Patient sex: M
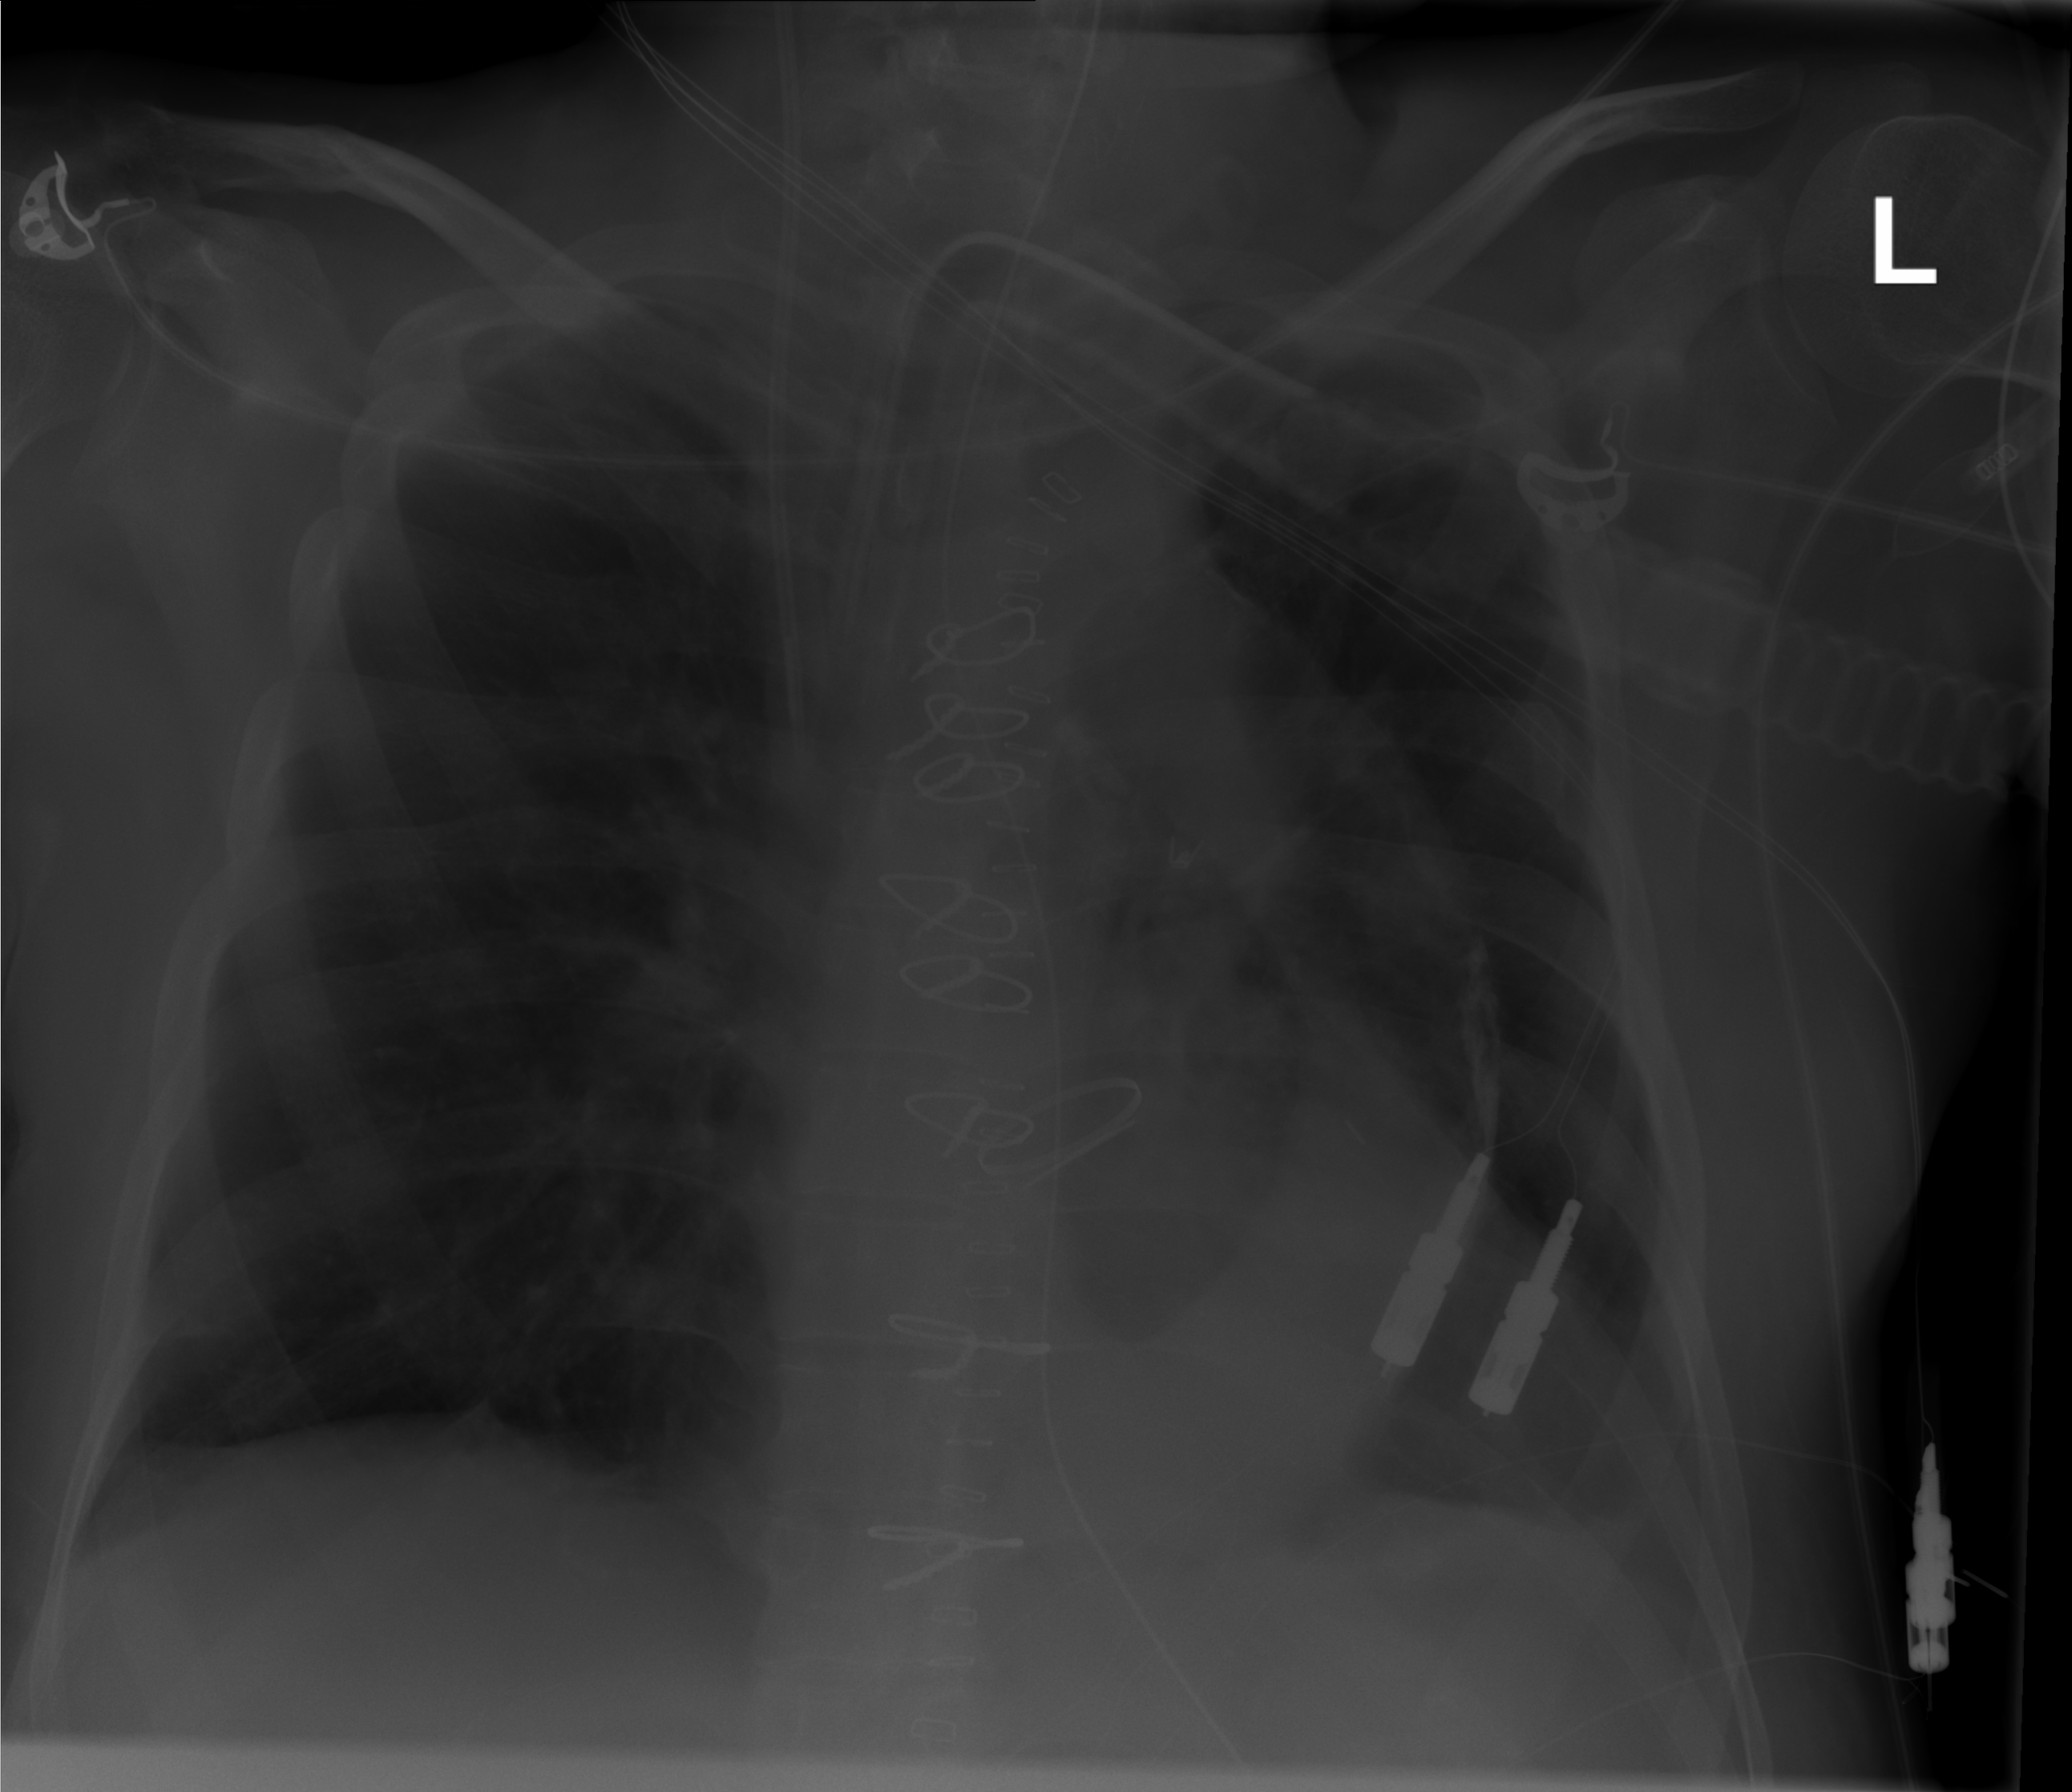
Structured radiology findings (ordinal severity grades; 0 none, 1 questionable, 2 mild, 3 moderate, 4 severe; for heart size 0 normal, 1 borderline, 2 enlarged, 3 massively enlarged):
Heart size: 1
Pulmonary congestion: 0
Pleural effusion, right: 0
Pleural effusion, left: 2
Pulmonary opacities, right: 0
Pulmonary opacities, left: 0
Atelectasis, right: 0
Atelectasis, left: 2